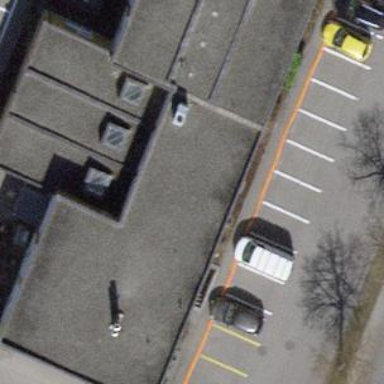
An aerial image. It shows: Police building.